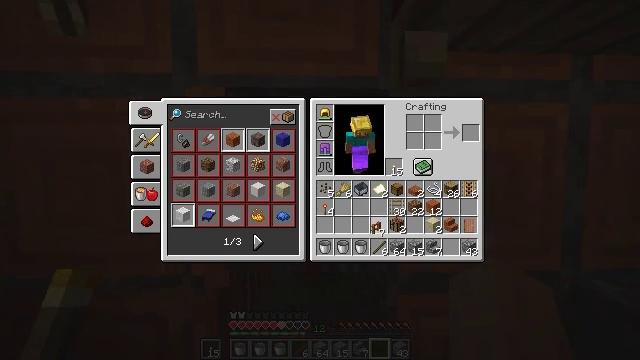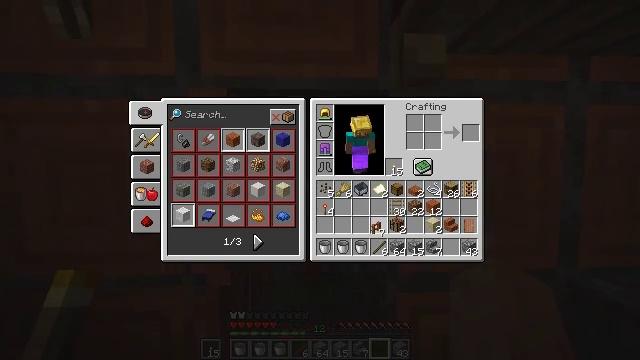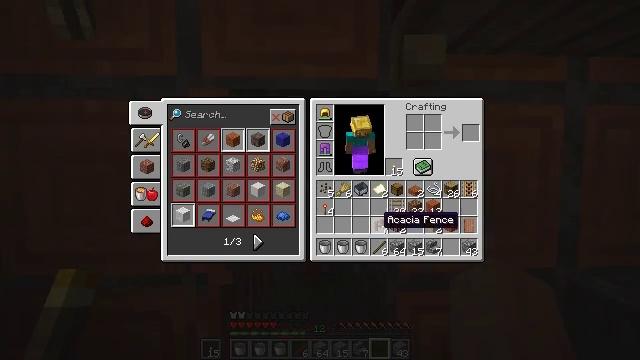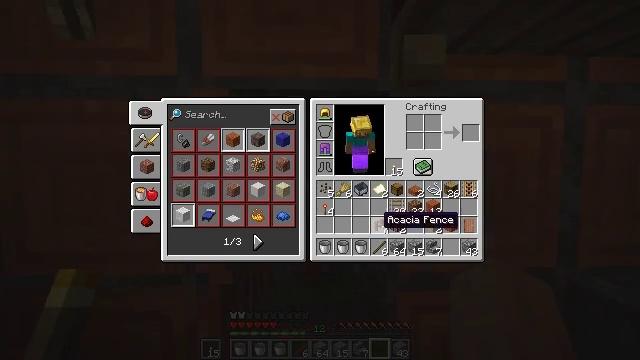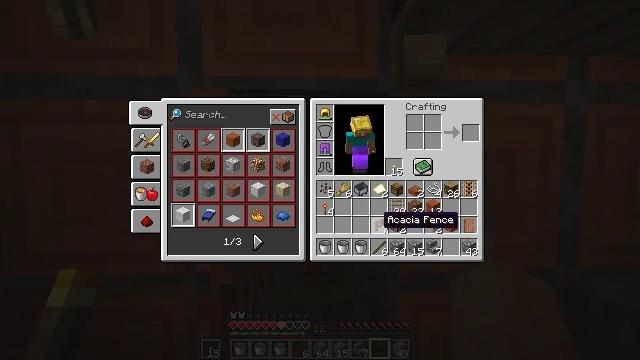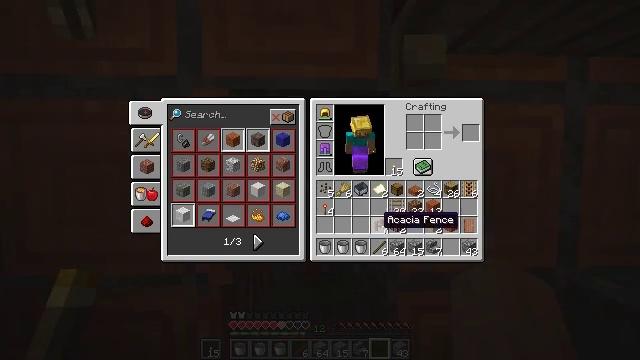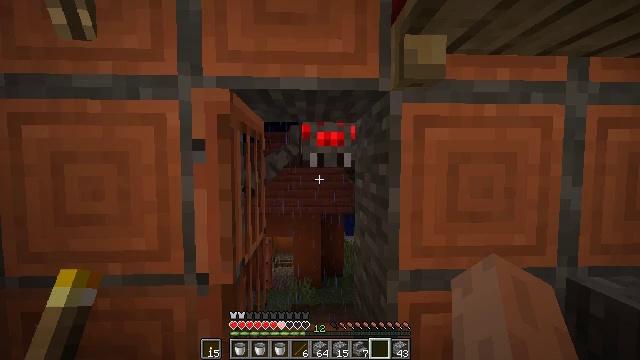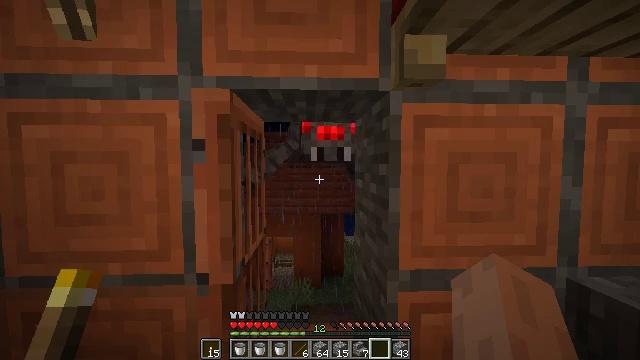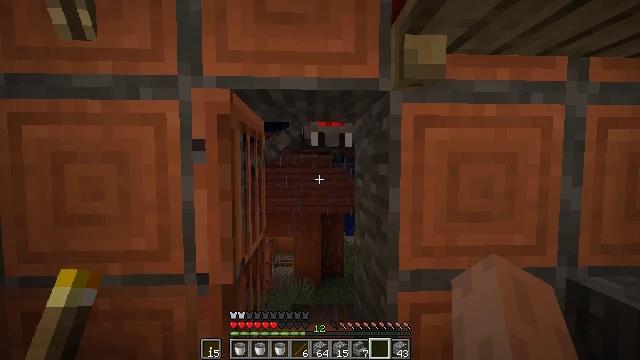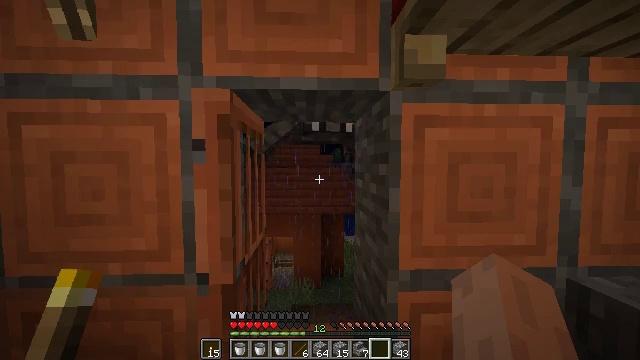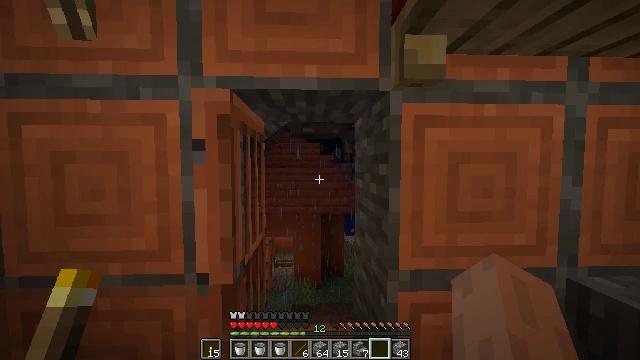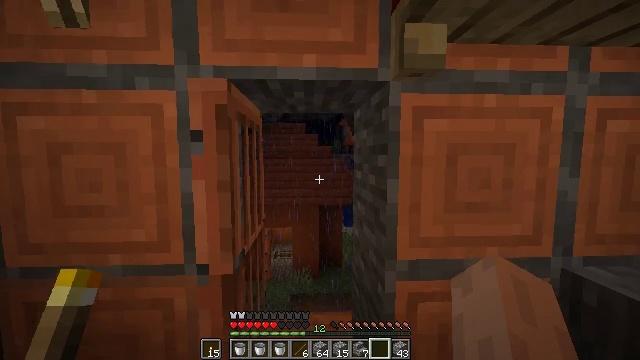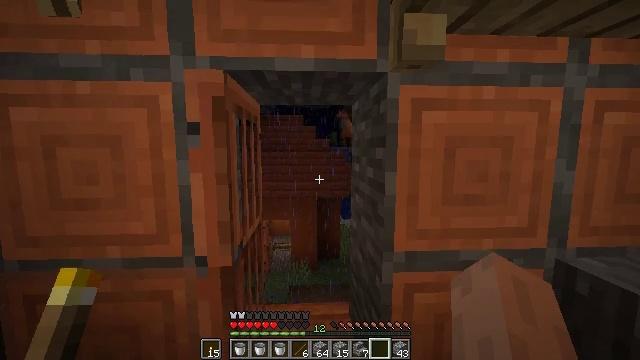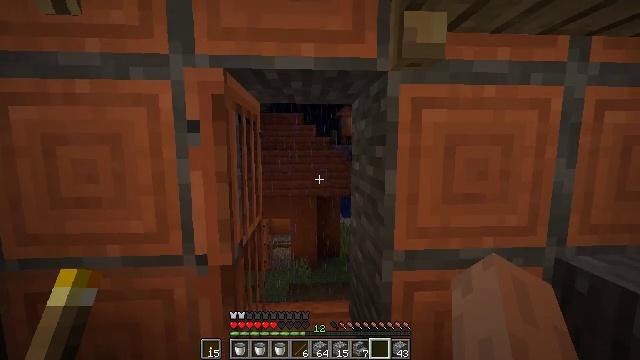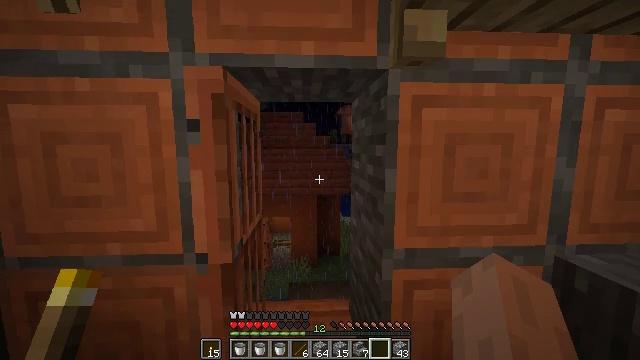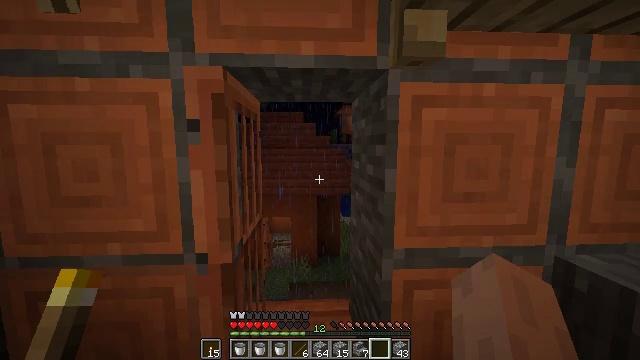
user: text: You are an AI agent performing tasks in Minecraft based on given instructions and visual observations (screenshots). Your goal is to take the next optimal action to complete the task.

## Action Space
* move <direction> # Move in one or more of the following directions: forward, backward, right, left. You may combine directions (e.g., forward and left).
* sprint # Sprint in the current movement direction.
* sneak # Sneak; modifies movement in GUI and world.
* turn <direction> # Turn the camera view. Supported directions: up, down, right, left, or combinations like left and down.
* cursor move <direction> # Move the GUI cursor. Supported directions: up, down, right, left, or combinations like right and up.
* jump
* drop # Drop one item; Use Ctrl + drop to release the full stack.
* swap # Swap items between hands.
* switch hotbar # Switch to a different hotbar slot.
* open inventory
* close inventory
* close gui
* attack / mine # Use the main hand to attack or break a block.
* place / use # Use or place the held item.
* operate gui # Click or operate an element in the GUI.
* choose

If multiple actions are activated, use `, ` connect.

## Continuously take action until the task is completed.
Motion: motion action
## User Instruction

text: Kill the spider.
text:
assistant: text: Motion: operate gui
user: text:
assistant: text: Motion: no_op
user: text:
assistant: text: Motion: no_op
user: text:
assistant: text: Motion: no_op
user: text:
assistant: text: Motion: no_op
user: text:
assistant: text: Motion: no_op
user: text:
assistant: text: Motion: no_op
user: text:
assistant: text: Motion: no_op
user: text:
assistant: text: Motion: no_op
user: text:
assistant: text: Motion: no_op
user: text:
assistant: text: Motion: turn down
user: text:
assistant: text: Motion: turn down
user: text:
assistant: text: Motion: no_op
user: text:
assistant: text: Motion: no_op
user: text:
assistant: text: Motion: no_op
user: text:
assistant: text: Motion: no_op
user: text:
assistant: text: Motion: no_op
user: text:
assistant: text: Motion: no_op
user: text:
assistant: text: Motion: no_op
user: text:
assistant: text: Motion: no_op
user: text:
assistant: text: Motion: no_op
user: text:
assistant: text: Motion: no_op
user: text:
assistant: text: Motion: no_op
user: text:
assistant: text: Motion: no_op
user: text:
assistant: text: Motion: no_op
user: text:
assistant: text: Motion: no_op
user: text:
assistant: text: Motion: no_op
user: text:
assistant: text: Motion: no_op
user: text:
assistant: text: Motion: no_op
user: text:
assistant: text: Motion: no_op